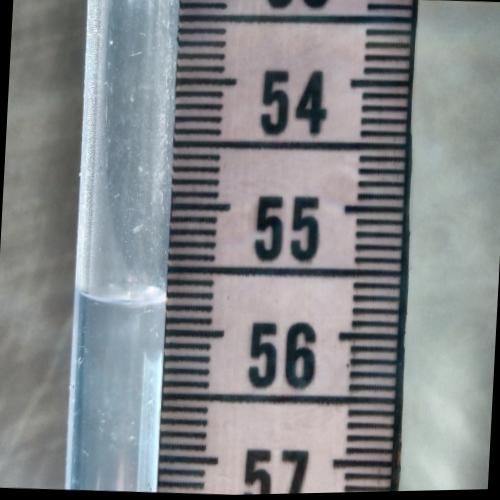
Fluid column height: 55.7 cm